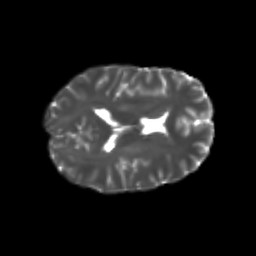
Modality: T2w
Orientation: axial
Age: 24
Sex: female
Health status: healthy
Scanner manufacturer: philips
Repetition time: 7.476 s
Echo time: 0.08753 s